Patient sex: F
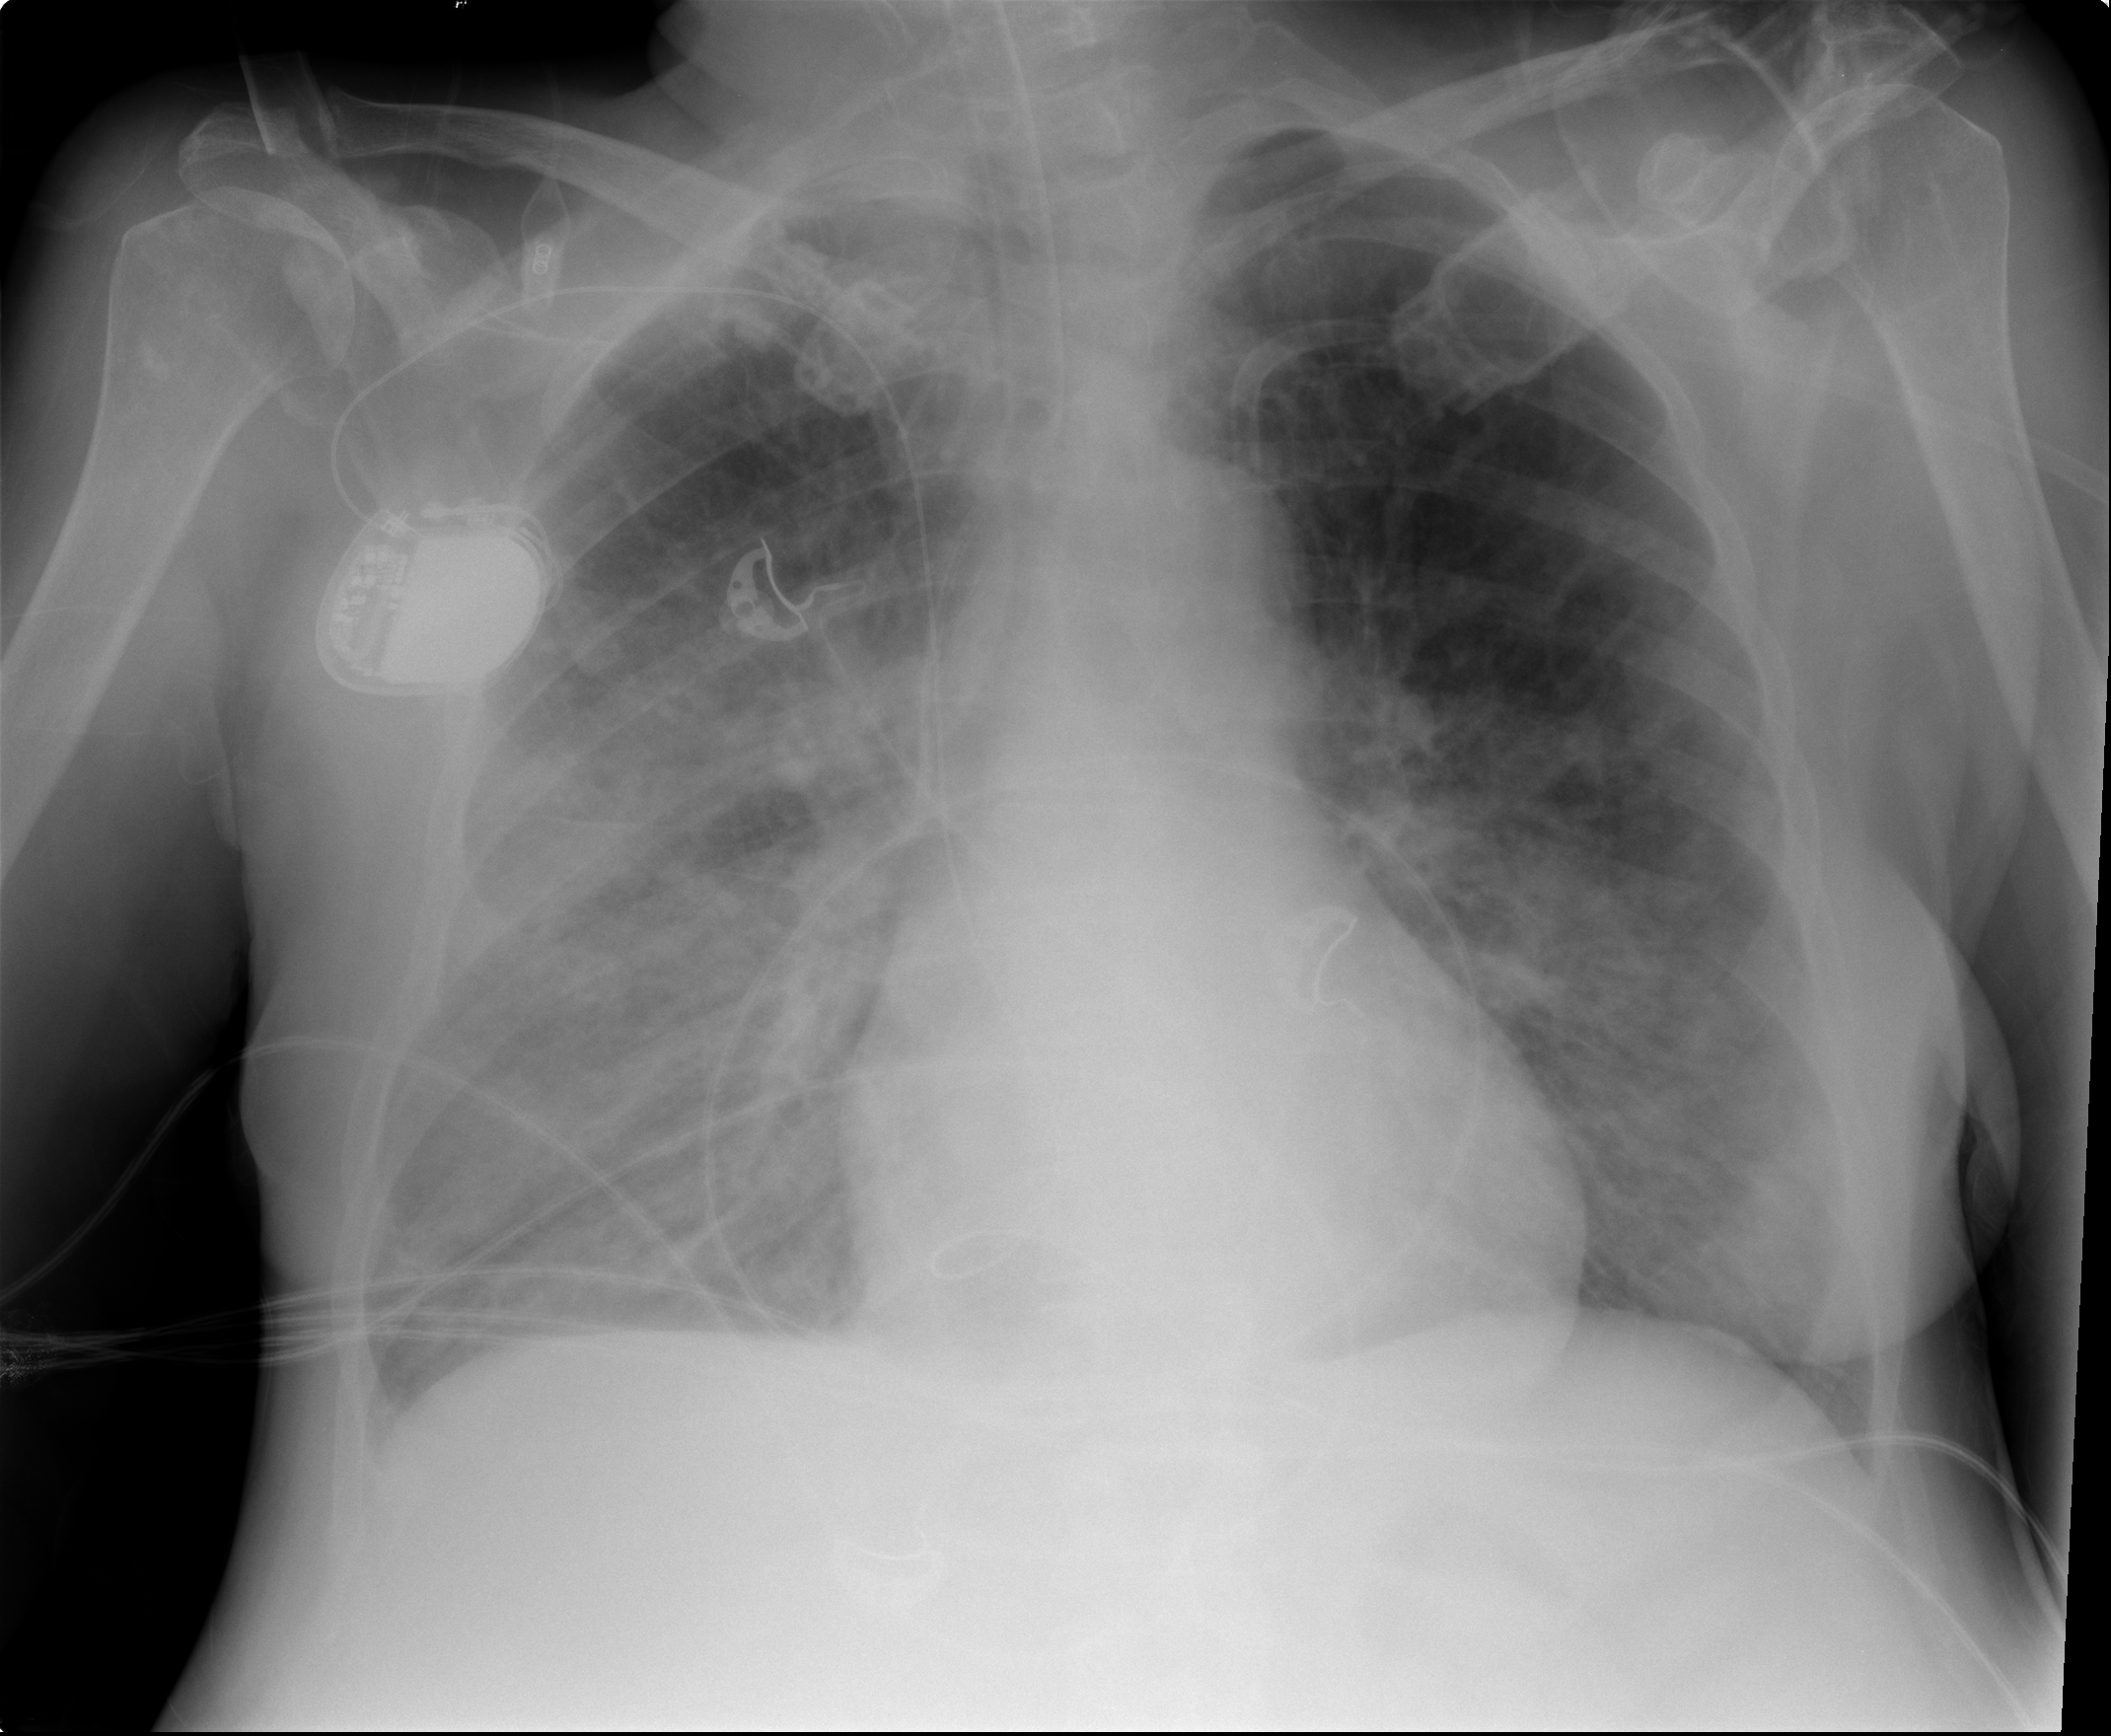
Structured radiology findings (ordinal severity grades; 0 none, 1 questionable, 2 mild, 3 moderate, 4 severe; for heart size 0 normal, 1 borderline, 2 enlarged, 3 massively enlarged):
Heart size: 0
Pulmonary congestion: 3
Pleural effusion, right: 0
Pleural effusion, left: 0
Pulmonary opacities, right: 2
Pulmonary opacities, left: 2
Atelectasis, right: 3
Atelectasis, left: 2